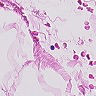
Metastatic tissue present: no